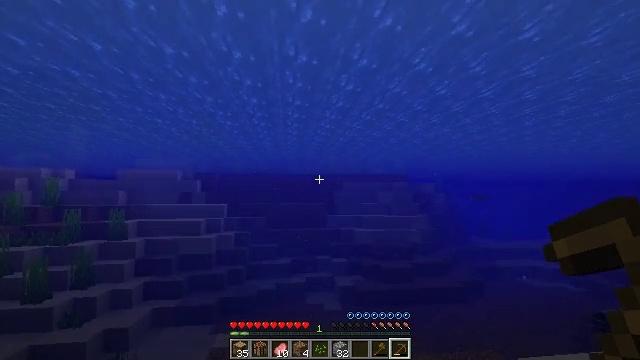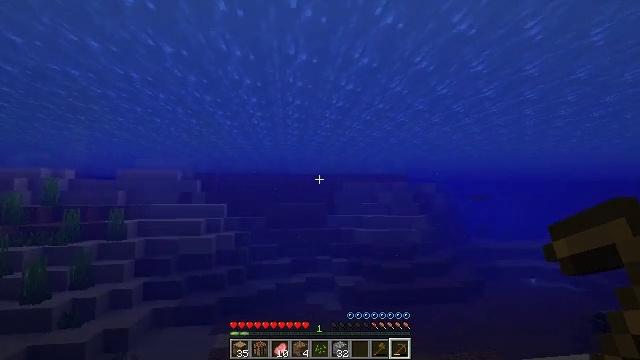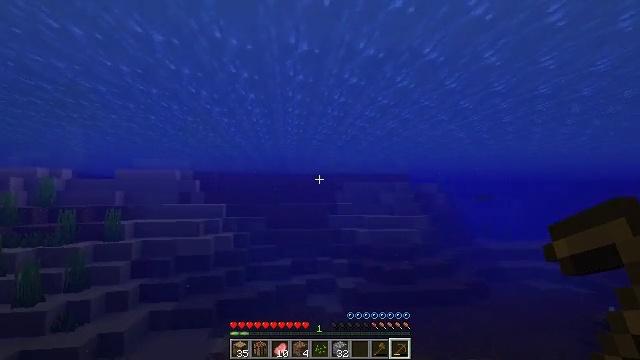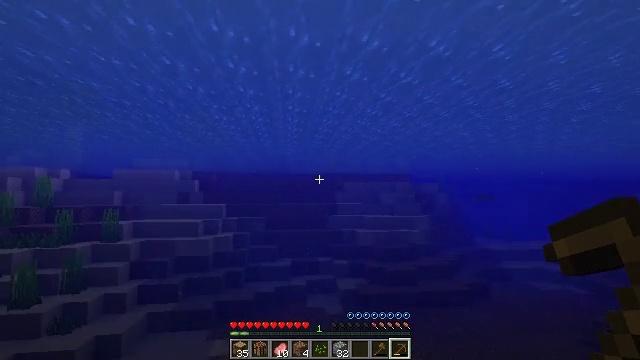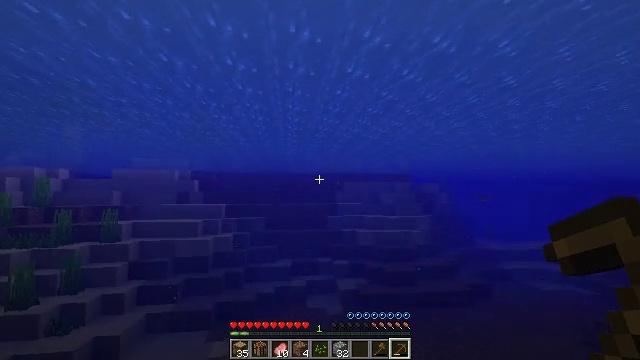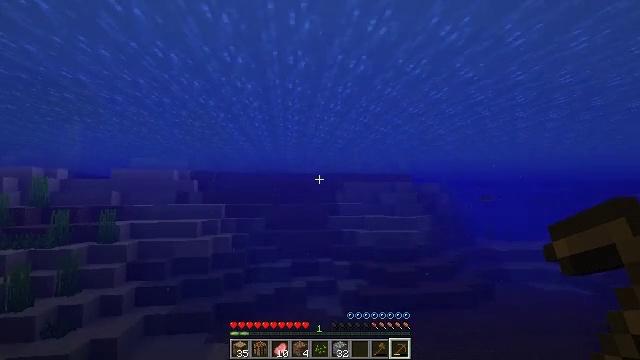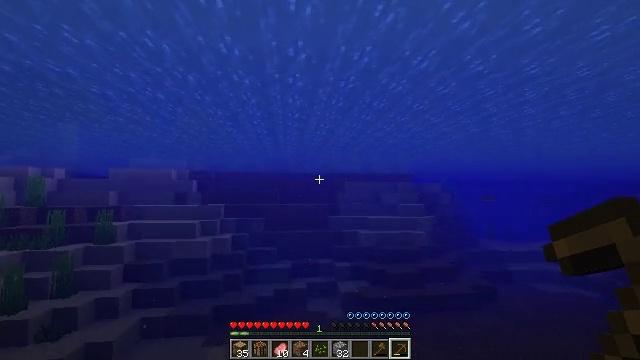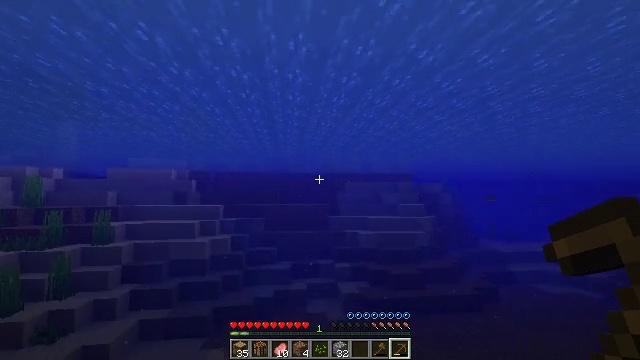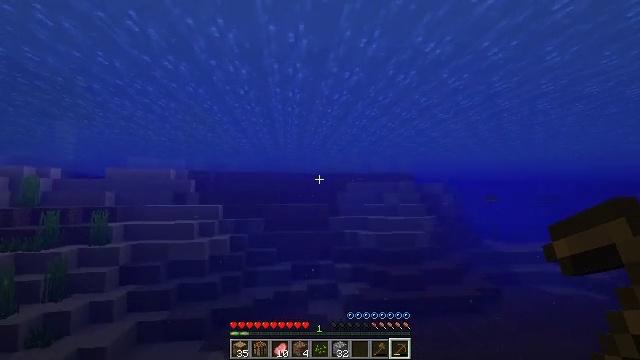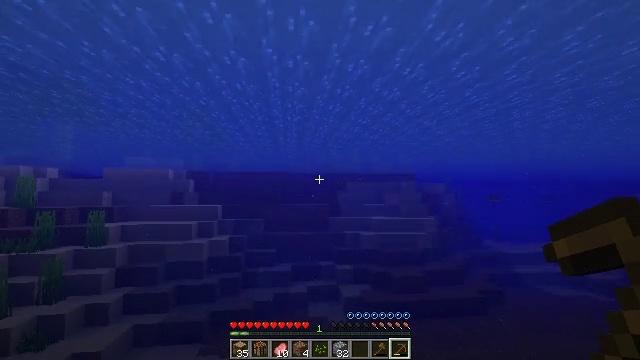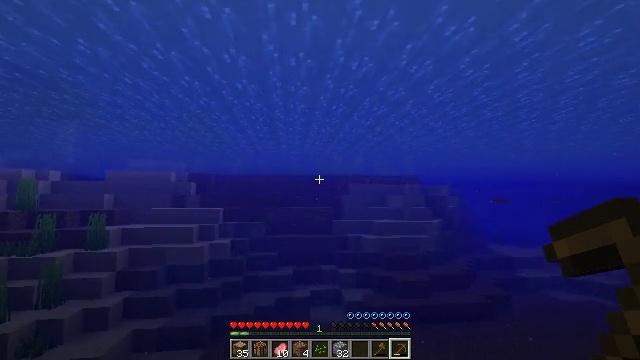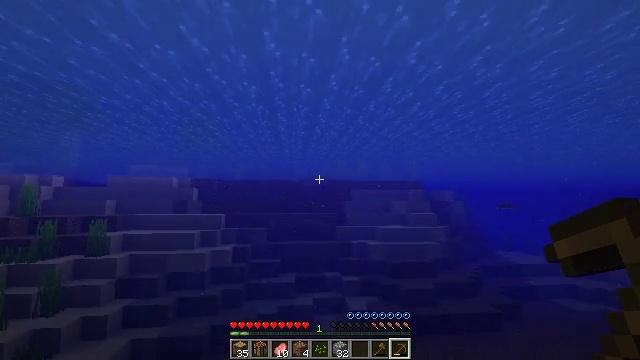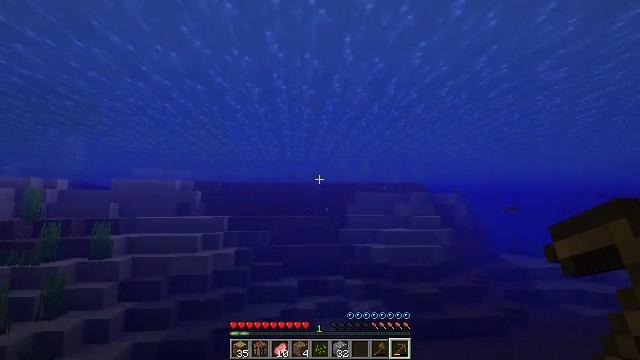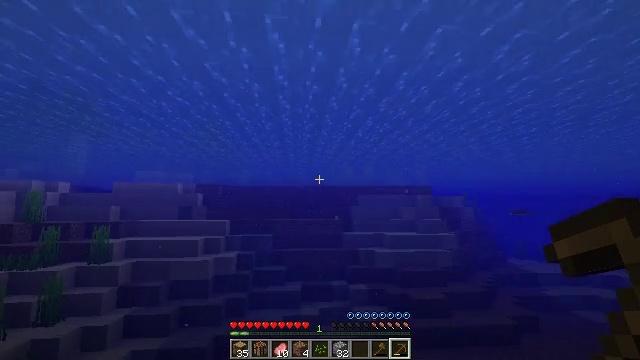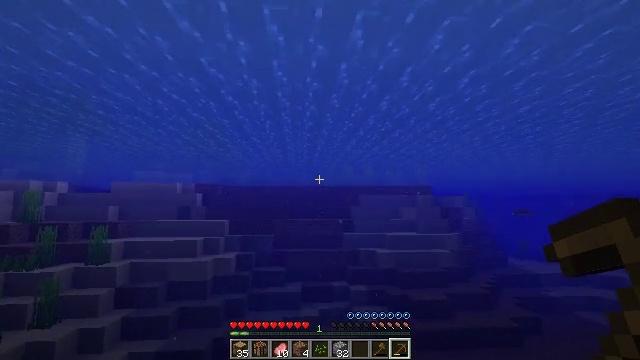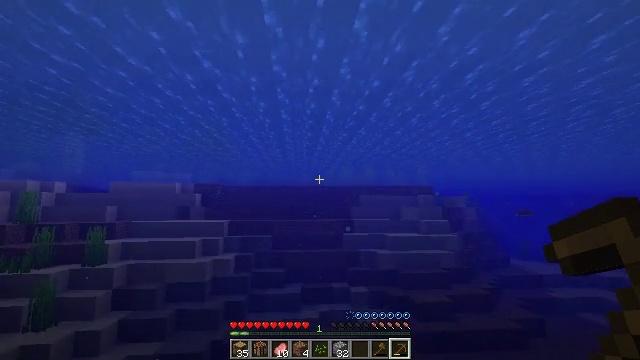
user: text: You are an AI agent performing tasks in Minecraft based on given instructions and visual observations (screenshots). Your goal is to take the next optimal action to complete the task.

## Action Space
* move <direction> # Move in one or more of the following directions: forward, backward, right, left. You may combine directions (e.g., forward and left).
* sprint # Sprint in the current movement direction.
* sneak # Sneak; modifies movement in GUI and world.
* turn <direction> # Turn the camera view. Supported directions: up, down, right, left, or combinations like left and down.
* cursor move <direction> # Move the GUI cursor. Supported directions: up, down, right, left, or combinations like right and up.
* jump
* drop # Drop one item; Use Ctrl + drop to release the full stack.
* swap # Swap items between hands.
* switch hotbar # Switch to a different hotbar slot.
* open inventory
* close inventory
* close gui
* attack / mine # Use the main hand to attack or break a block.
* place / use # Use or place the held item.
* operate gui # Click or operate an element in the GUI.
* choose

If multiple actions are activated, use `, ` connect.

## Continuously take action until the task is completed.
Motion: motion action
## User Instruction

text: Kill the cow.
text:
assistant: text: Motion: move forward
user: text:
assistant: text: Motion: move forward
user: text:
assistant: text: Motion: move forward
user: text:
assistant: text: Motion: move forward
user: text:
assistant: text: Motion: move forward
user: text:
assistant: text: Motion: move forward
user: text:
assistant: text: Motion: move forward
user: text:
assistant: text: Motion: move forward
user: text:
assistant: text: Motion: move forward
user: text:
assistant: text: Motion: move forward
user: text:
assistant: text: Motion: move forward, turn up
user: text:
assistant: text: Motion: move forward
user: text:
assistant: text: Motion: move forward
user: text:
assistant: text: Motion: move forward
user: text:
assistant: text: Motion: move forward
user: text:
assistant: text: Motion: move forward
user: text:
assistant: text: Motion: move forward
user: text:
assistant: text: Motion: move forward
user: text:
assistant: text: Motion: move forward
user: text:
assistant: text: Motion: move forward
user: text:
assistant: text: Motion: move forward
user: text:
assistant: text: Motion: move forward
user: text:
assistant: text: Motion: move forward
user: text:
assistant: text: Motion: move forward
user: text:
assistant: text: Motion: move forward
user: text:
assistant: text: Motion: move forward
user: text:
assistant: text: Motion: move forward
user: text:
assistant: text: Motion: move forward
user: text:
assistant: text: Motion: move forward
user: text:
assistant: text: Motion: move forward